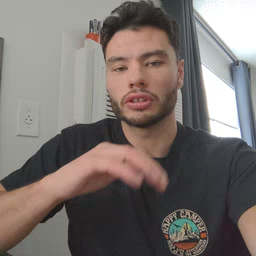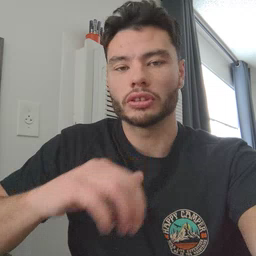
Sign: glasswindow